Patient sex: M
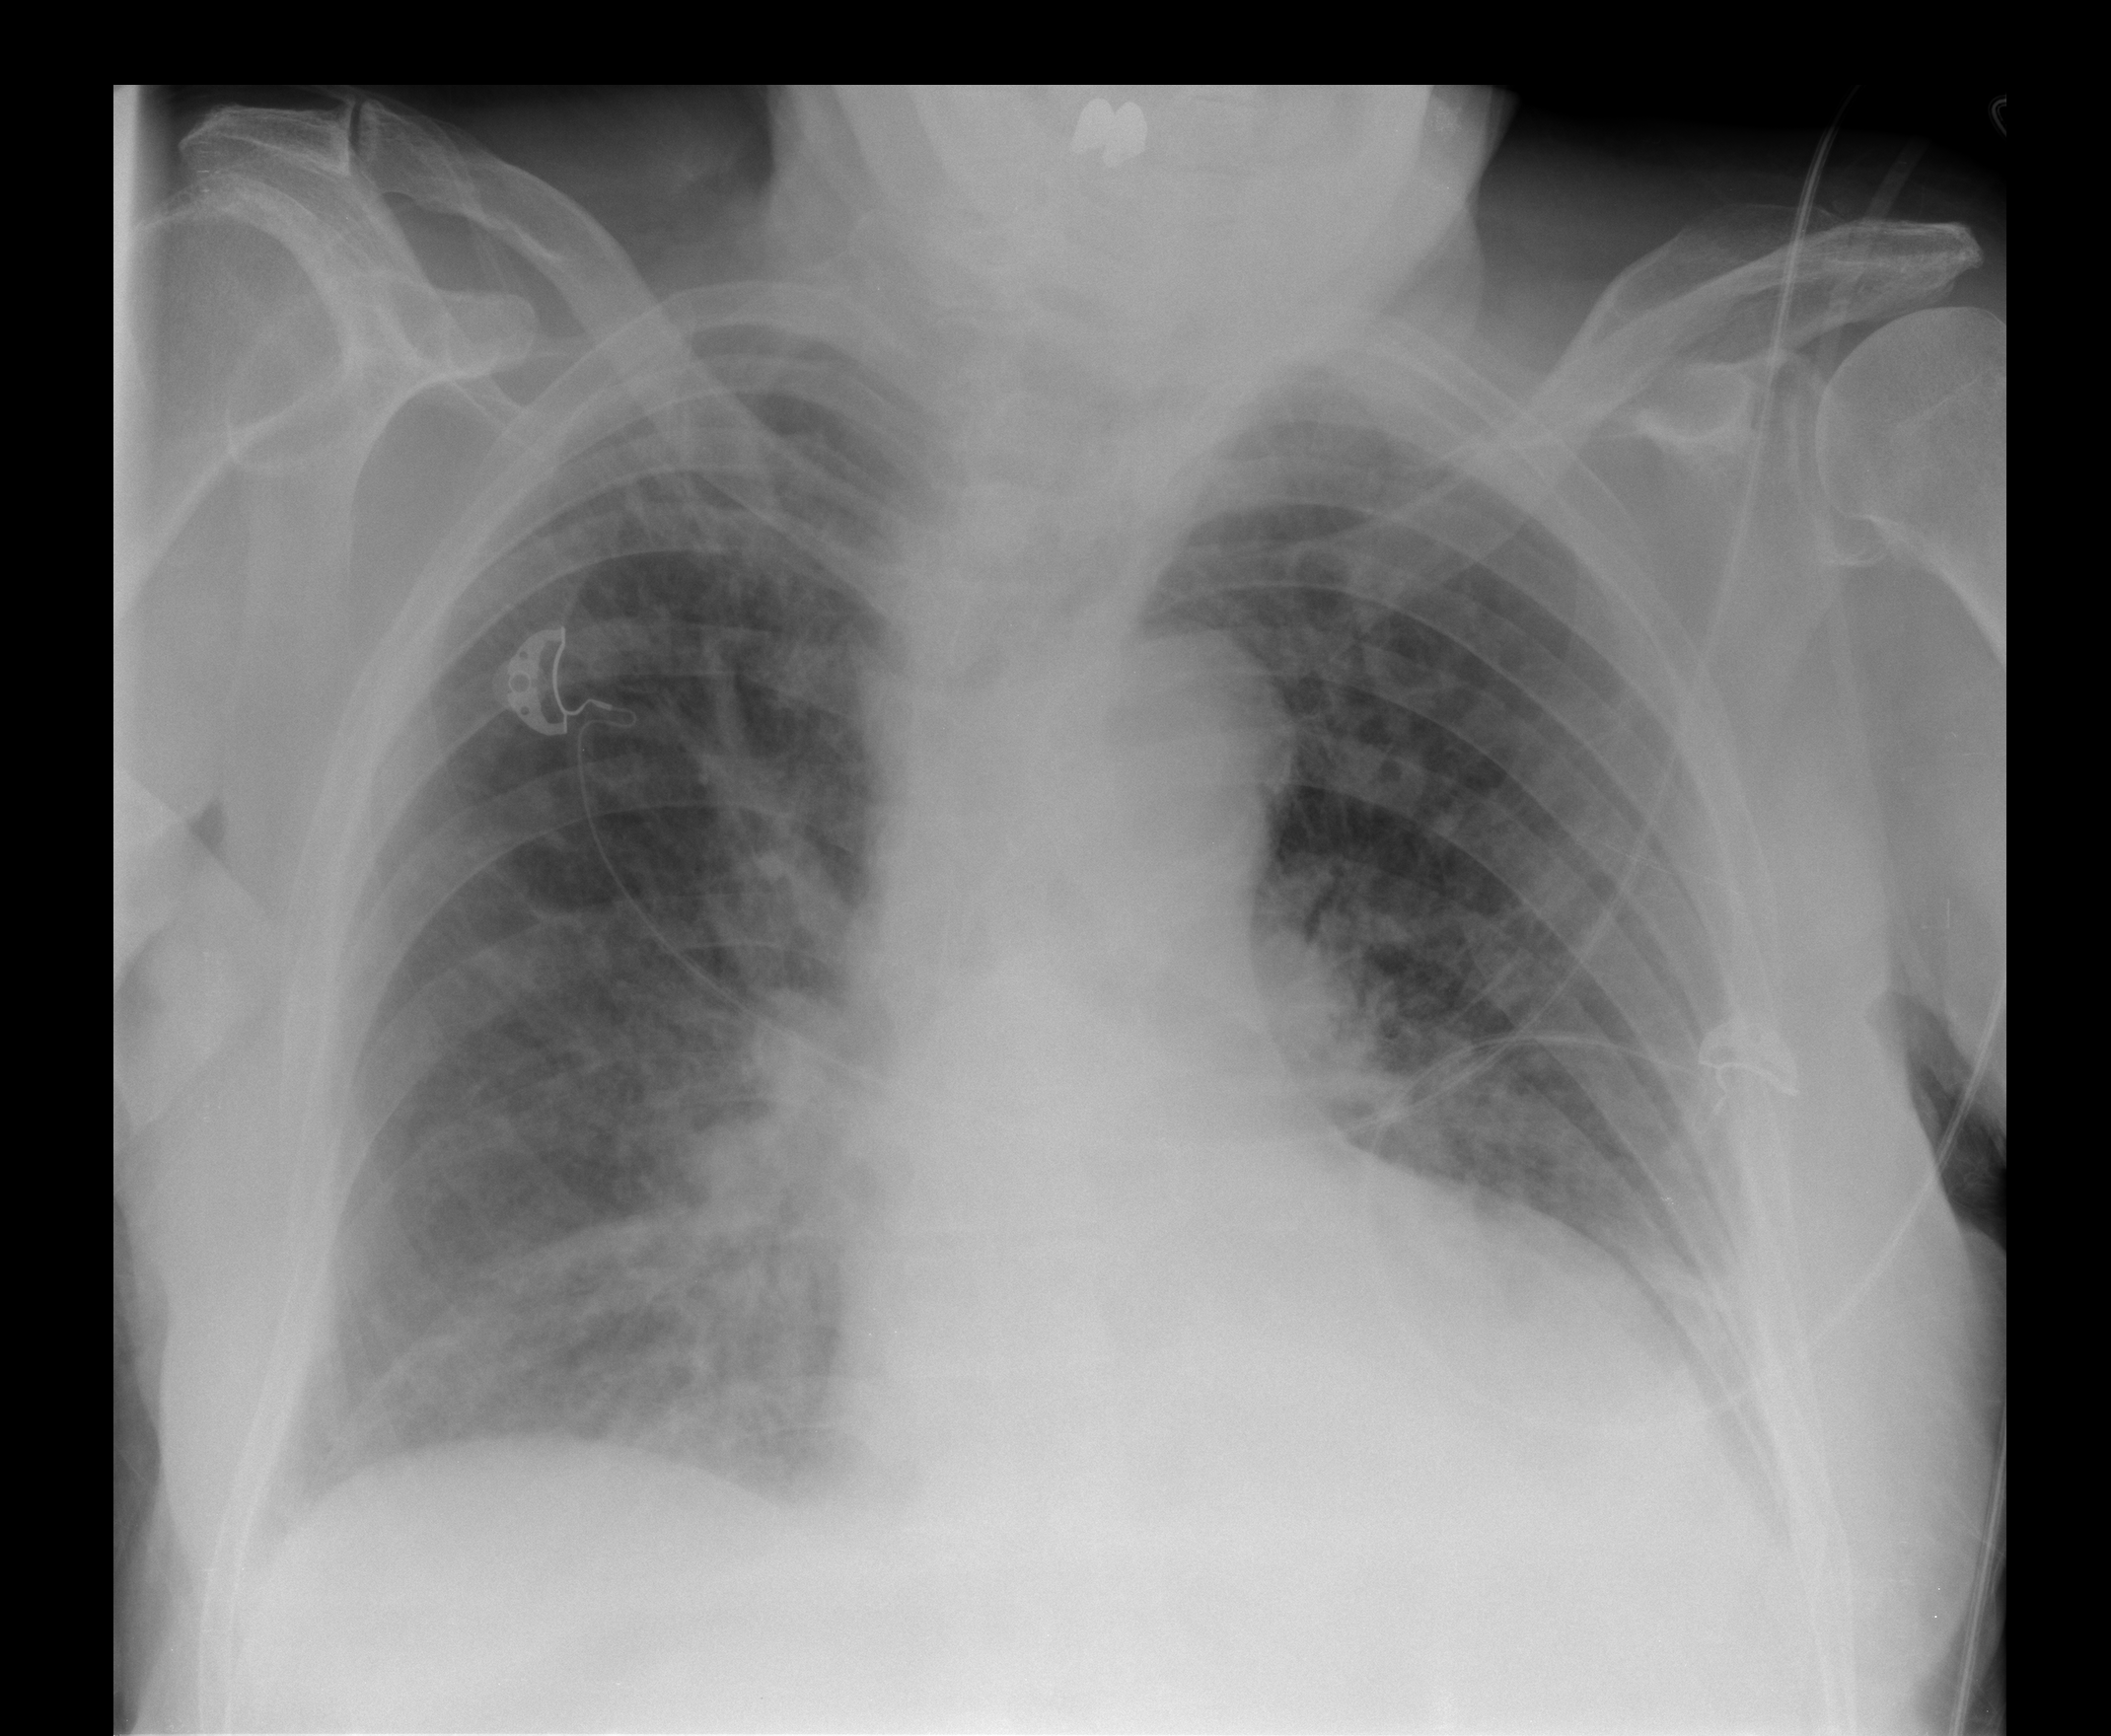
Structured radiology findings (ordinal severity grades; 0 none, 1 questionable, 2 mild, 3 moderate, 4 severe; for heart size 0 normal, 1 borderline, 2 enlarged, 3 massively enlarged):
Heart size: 2
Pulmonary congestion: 2
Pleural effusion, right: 2
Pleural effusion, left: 2
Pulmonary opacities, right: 2
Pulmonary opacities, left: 2
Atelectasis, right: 2
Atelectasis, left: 2